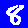
Digit: 8